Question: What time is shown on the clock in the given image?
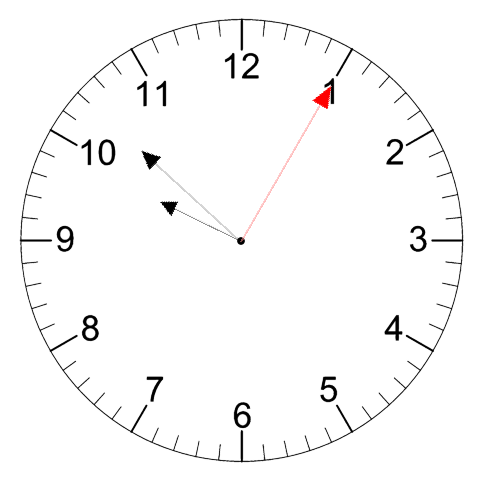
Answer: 09:52:05